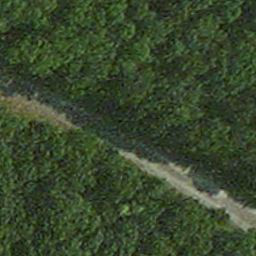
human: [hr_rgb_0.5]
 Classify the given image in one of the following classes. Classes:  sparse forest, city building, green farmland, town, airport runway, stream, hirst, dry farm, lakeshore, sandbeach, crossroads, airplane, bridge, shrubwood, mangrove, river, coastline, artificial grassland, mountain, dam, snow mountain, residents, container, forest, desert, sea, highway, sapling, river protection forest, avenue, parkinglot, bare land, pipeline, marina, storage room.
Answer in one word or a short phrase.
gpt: avenue